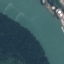
Label: River